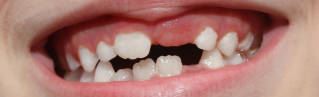
Condition: hypodontia